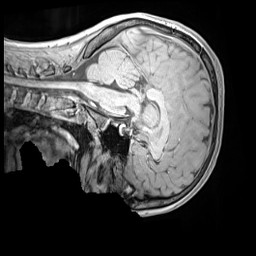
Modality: MP2RAGE
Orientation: sagittal
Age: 11
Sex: male
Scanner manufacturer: siemens
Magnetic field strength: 3 T
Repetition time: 4 s
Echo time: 0.00303 s